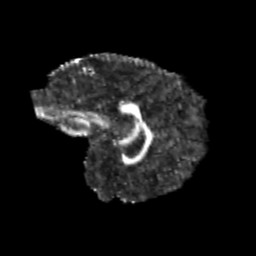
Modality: FA
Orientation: sagittal
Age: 12
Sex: male
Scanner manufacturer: siemens
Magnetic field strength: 3 T
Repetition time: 3.8 s
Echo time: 0.07 s